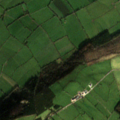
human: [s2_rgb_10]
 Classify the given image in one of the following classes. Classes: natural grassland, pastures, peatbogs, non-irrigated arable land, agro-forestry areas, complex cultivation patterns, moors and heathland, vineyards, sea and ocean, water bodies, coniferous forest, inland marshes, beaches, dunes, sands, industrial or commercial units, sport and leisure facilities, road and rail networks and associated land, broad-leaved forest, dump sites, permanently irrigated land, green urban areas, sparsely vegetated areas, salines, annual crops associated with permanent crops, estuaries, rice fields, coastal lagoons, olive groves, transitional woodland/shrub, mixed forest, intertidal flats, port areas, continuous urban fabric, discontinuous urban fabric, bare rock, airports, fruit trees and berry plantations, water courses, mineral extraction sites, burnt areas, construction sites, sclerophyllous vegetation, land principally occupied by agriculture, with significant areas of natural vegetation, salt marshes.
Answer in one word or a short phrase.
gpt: pastures, mixed forest